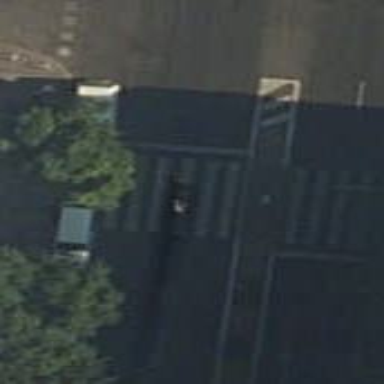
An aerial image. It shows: Zebra crossing with traffic signals.